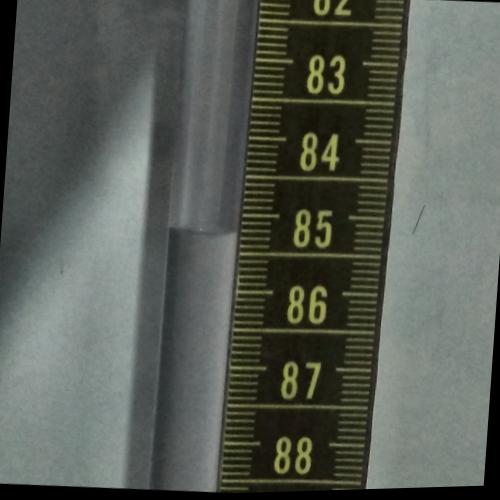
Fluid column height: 85.2 cm